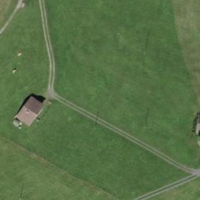
EUNIS habitat code: 24
Species observed at this site:
Plantago media